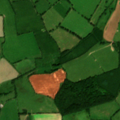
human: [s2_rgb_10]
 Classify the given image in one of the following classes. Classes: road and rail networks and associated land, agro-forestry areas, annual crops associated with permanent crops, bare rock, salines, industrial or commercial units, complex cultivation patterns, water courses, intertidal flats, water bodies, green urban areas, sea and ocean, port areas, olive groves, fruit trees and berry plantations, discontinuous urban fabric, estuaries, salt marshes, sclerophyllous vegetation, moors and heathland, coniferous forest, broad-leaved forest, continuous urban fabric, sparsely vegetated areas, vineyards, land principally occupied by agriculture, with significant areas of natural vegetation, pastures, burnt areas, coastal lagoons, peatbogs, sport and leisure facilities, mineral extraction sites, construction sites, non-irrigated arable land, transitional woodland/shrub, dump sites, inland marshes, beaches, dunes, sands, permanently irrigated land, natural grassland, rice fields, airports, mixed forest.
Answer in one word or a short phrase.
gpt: pastures